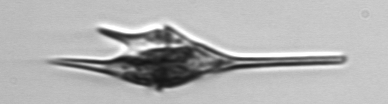
Label: Tripos_lineatus